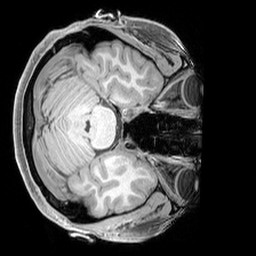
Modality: T1w
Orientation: axial
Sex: female
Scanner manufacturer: siemens
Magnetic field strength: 3 T
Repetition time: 2.3 s
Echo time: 0.00226 s